Question: Friends, I am have implemented a jsp form which takes inputs like title, description and content of the pdf file. When the jsp form is submitted, the pdf is created using itext with the help of the servlet called 'pdfGenServlet.java'.
my jsp form is
'''
<form action="pdfGenServlet1" method="get" enctype="application/x-www-form-urlencoded">
<!-- input notes title-->
<div class="form-group">
<div class="input-group">
<input type="text" class="form-control" placeholder="Title of the notes" name="title">
</div>
</div>
<!-- input notes description-->
<div class="form-group">
<div class="input-group">
<input type="text" class="form-control" placeholder="Enter short description" name="description">
</div>
</div>
<div class="form-group">
<textarea name="content" id="myEditor"></textarea>
<div id="button-panel" class="panel panel-default">
<p>
<button type="submit" class="btn btn-primary "><span class="glyphicon glyphicon-plus"></span><strong> Create Note</strong></button>
<button class="btn btn-primary" type="reset"><strong>Reset</strong></button>
</p><!-- buttons -->
</div><!-- panel Button -->
</div>
</form>
'''
The servlet 'pdfGenServlet.java'
'''
//imports for itext
import java.io.FileOutputStream;
import java.io.StringReader;
import com.itextpdf.text.BaseColor;
import com.itextpdf.text.DocumentException;
import com.itextpdf.text.Font;
import com.itextpdf.text.Font.FontFamily;
import com.itextpdf.text.Document;
import com.itextpdf.text.PageSize;
import com.itextpdf.text.Paragraph;
import com.itextpdf.text.html.simpleparser.HTMLWorker; // deprecated
import com.itextpdf.text.pdf.PdfWriter;
//servlet imports
import java.io.IOException;
import javax.servlet.ServletException;
import javax.servlet.annotation.WebServlet;
import javax.servlet.http.HttpServlet;
import javax.servlet.http.HttpServletRequest;
import javax.servlet.http.HttpServletResponse;
//File handling and java util
import java.io.ByteArrayOutputStream;
import java.io.OutputStream;
import java.util.Date;
@WebServlet("/pdfGenServlet1")
public class pdfGenServlet1 extends HttpServlet {
private static final long serialVersionUID = 1L;
/**
* @see HttpServlet#doPost(HttpServletRequest request, HttpServletResponse response)
*/
protected void doGet(HttpServletRequest request, HttpServletResponse response) throws ServletException, IOException {
try {
//Font for using with itext
Font bfBold18 = new Font(FontFamily.TIMES_ROMAN, 18, Font.BOLD, new BaseColor(0, 0, 0));
Font bfBold12 = new Font(FontFamily.TIMES_ROMAN, 12, Font.BOLD, new BaseColor(0, 0, 0));
String title = request.getParameter("title");
String description = request.getParameter("description");
String notes_content = request.getParameter("content");
Date date = new Date();
Document document = new Document(PageSize.A4);
PdfWriter.getInstance(document, new FileOutputStream("C://BEProject//PreparedNotes//testpdf1.pdf"));
HTMLWorker htmlWorker = new HTMLWorker(document);
document.open();
document.addAuthor("Real Gagnon");
document.addCreator("Real's HowTo");
document.addSubject("Thanks for your support");
document.addCreationDate();
document.addTitle("Please read this");
//
document.addCreationDate();
document.add(new Paragraph("TITLE: ", bfBold18));
document.add(new Paragraph(title,bfBold12));
document.add(new Paragraph("
"));
document.add(new Paragraph(String.format("Created on: " + date.toString())));
document.add(new Paragraph("DESCRIPTION: ", bfBold18));
document.add(new Paragraph(description,bfBold12));
document.add(new Paragraph("
"));
htmlWorker.parse(new StringReader(notes_content));
// step 5
document.close();
response.setHeader("Content-disposition", "attachment; filename= testpdf1.pdf");
response.setContentType("application/pdf");
} catch (DocumentException e) {
e.printStackTrace();
}
}
'''
}
Please try the code urself. You'll see the pdf file created downloads automatically but when opened it show loading but doesnt loads like this

When the same file made at directory displayed in pdfGenServlet at 'C://BEProject//PreparedNotes//testpdf1.pdf' .
When the testpdf1.pdf is opened manually it opens properly.
Please help
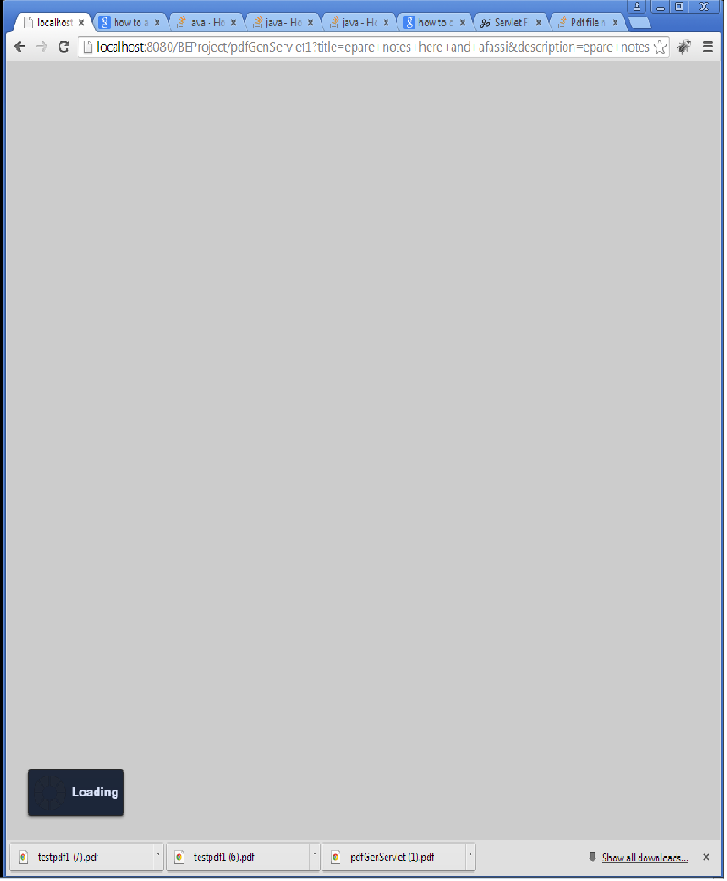
Answer: You create a PDF on your local disk and you set some headers that are sent to the browser. You do not send any bytes to the browser, hence you should not expect to see anything in your browser. This is consistent with the behavior you describe.
In another answer, somebody tells you to write the PDF bytes to the 'HttpServletResponse'. The most simple way to do this, is to follow the example from <URL> example:
'''
protected void doGet(HttpServletRequest request, HttpServletResponse response)
throws ServletException, IOException {
response.setContentType("application/pdf");
try {
// step 1
Document document = new Document();
// step 2
PdfWriter.getInstance(document, response.getOutputStream());
// step 3
document.open();
// step 4
document.add(new Paragraph("Hello World"));
document.add(new Paragraph(new Date().toString()));
// step 5
document.close();
} catch (DocumentException de) {
throw new IOException(de.getMessage());
}
}
'''
You can try this example <URL>.
In an ideal world, this would work for all browsers. Unfortunately, not all browsers are created alike, hence you may want to code in a more defensive way by following the <URL> example:
'''
protected void service(HttpServletRequest request, HttpServletResponse response)
throws ServletException, IOException {
try {
// Get the text that will be added to the PDF
String text = request.getParameter("text");
if (text == null || text.trim().length() == 0) {
text = "You didn't enter any text.";
}
// step 1
Document document = new Document();
// step 2
ByteArrayOutputStream baos = new ByteArrayOutputStream();
PdfWriter.getInstance(document, baos);
// step 3
document.open();
// step 4
document.add(new Paragraph(String.format(
"You have submitted the following text using the %s method:",
request.getMethod())));
document.add(new Paragraph(text));
// step 5
document.close();
// setting some response headers
response.setHeader("Expires", "0");
response.setHeader("Cache-Control",
"must-revalidate, post-check=0, pre-check=0");
response.setHeader("Pragma", "public");
// setting the content type
response.setContentType("application/pdf");
// the contentlength
response.setContentLength(baos.size());
// write ByteArrayOutputStream to the ServletOutputStream
OutputStream os = response.getOutputStream();
baos.writeTo(os);
os.flush();
os.close();
// if you also want to write these bytes to a file, add:
OutputStream fos = new FileOutputStream(pathToFile);
baos.writeTo(fos);
fos.flush();
fos.close();
}
catch(DocumentException e) {
throw new IOException(e.getMessage());
}
}
'''
You can try this servlet <URL>. I've also set some other headers that may not be necessary, but that were added to my example over the years based on feedback of thousands of iText users.